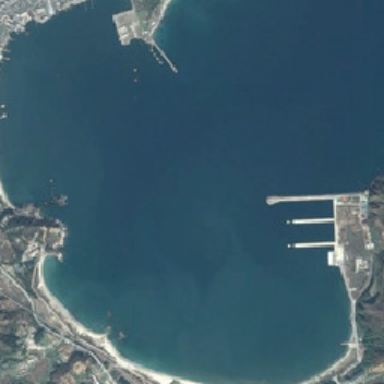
Large ports are almost empty .